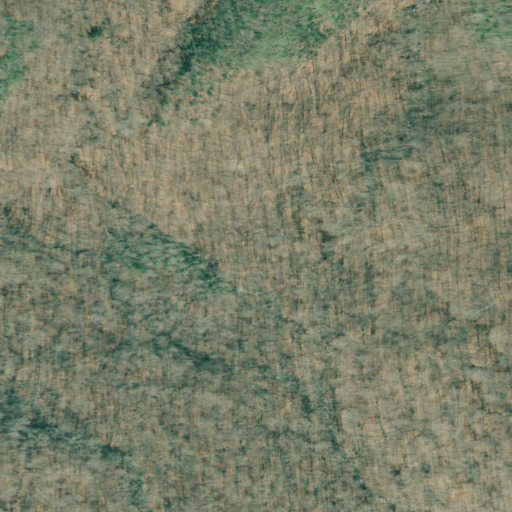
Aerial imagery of depression(s) in Georgia named Stillhouse Cove containing deciduous forest and mixed forest